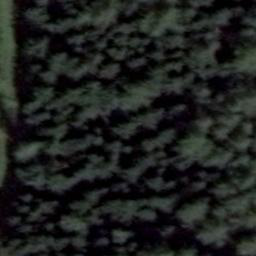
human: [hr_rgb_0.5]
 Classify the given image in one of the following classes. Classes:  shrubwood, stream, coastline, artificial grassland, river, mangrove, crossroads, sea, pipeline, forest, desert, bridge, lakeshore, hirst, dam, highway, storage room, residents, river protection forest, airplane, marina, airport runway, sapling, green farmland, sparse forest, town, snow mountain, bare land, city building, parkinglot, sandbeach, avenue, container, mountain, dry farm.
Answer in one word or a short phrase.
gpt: forest